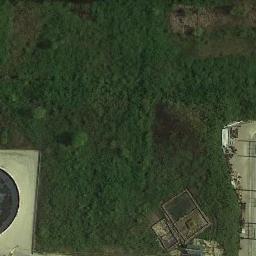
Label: meadow